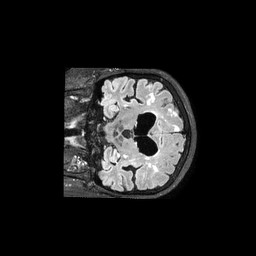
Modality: FLAIR
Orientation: coronal
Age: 77
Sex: female
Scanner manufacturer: philips
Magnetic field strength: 3 T
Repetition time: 4.8 s
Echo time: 0.34 s